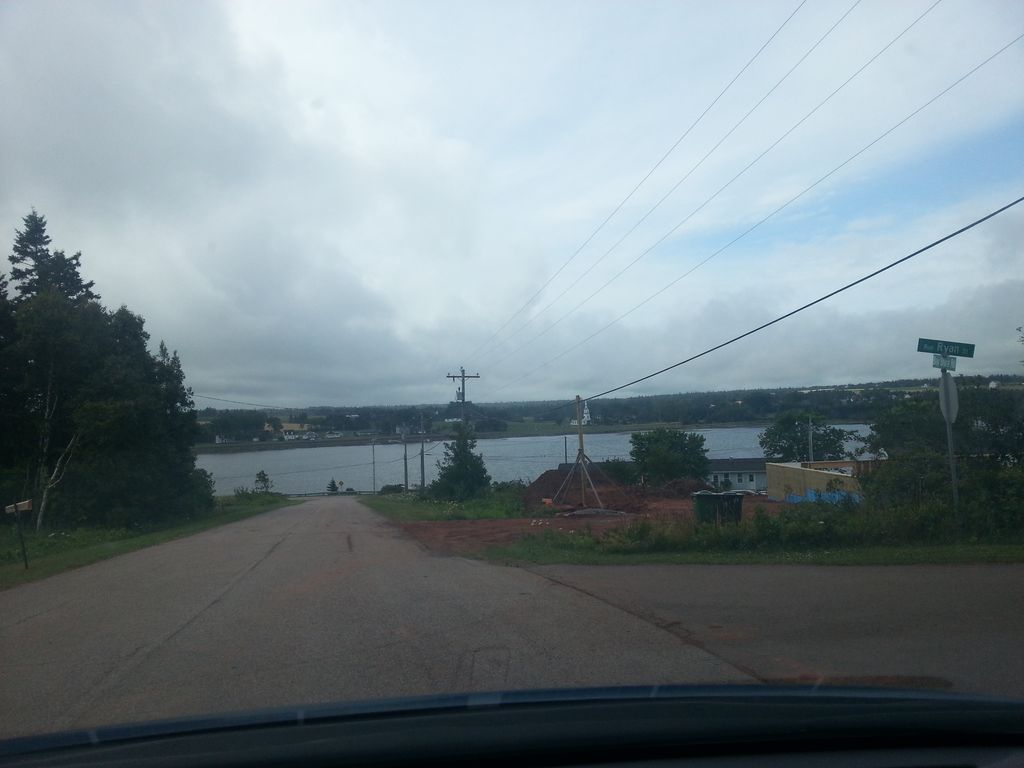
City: charlottetown